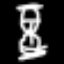
Label: hourglass